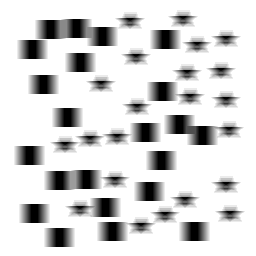
Squares: 22
Triangles: 0
Stars: 22
Total shapes: 44